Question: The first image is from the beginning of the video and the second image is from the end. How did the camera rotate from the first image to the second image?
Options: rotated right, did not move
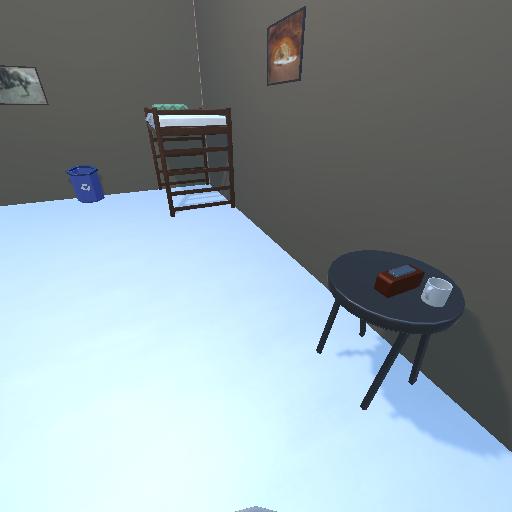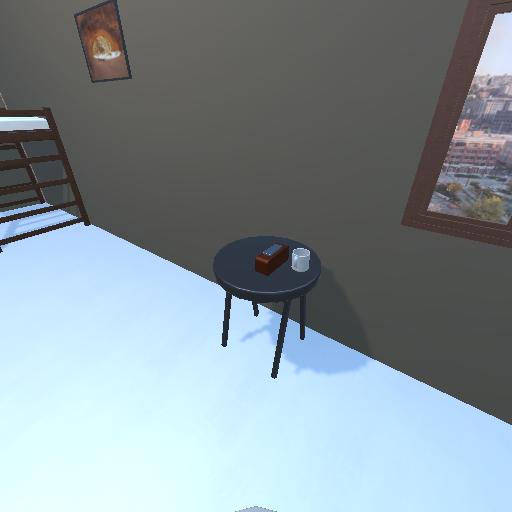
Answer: rotated right